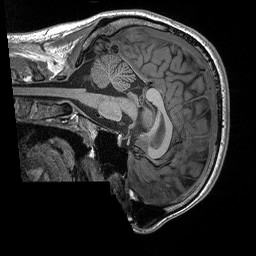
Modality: T1w
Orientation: sagittal
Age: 23
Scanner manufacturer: siemens
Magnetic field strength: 3 T
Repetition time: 2.3 s
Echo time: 0.00296 s